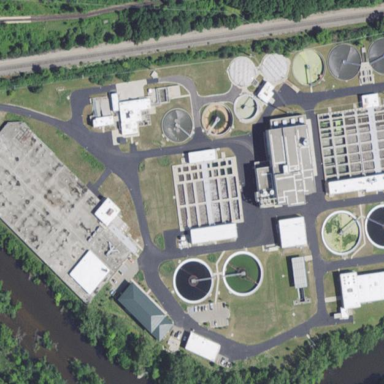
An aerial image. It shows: Wastewater plant.